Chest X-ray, AP view. Patient: 59 years old, sex F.
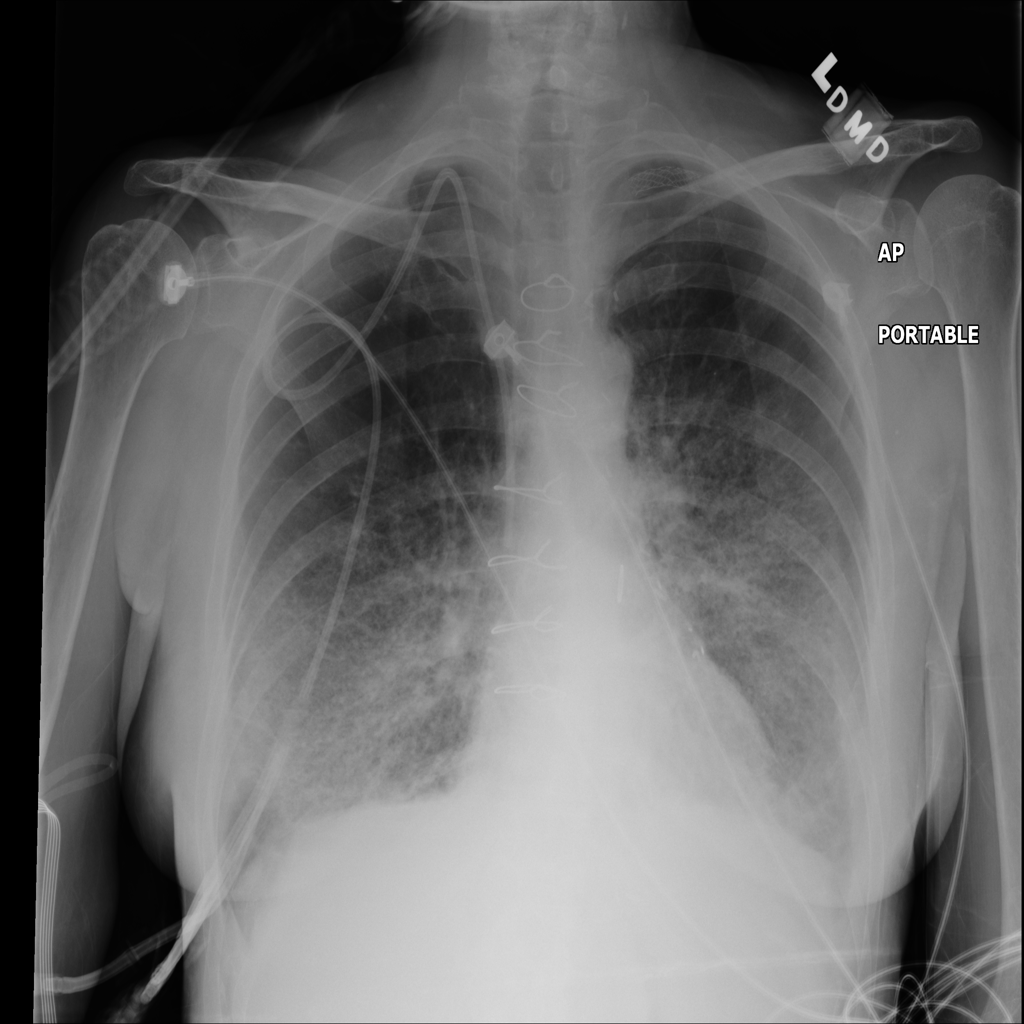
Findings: Infiltration